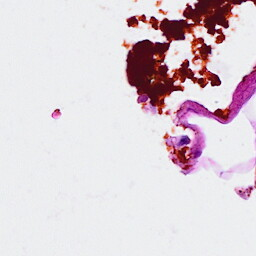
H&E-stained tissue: Breast